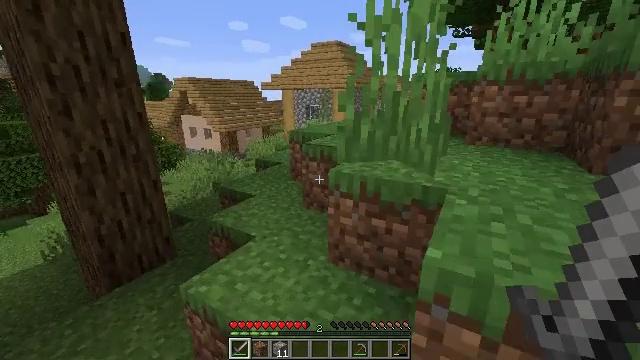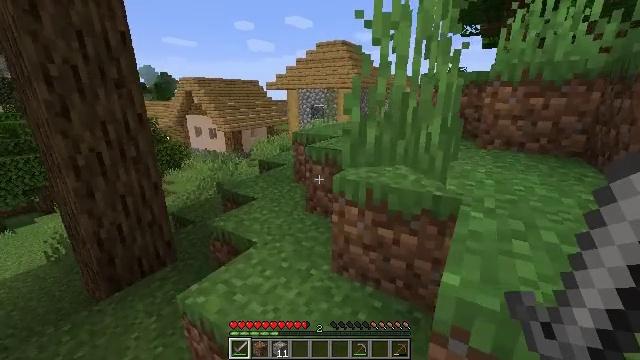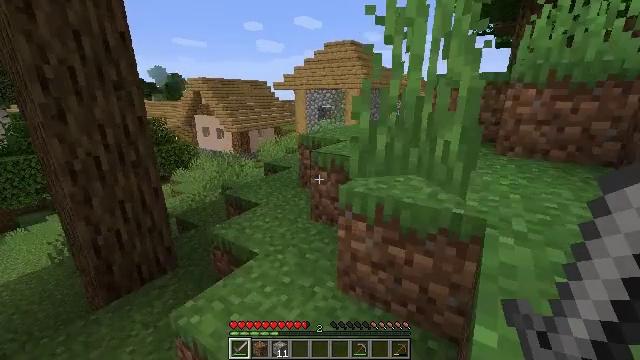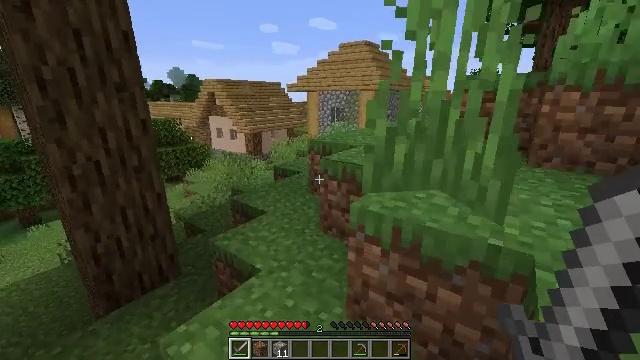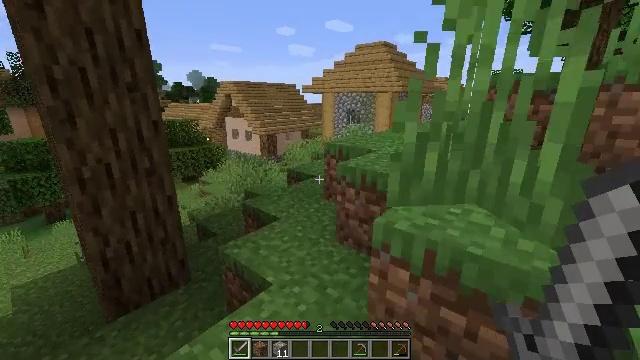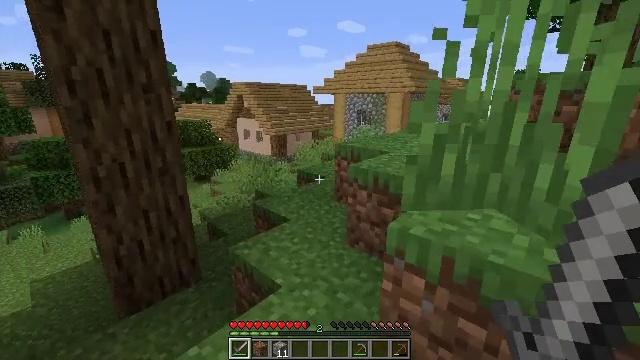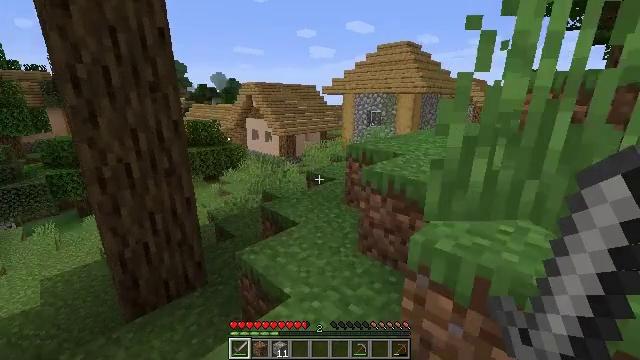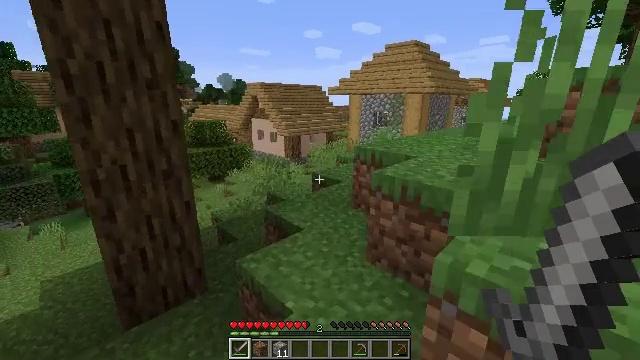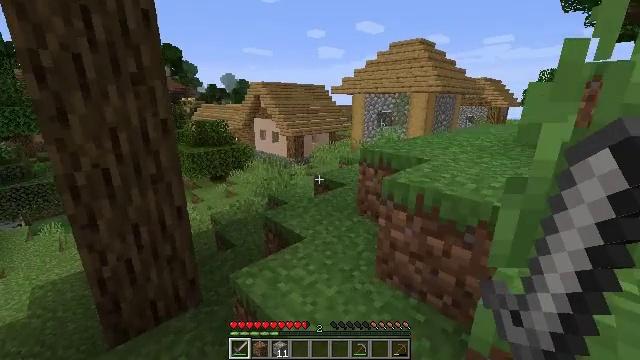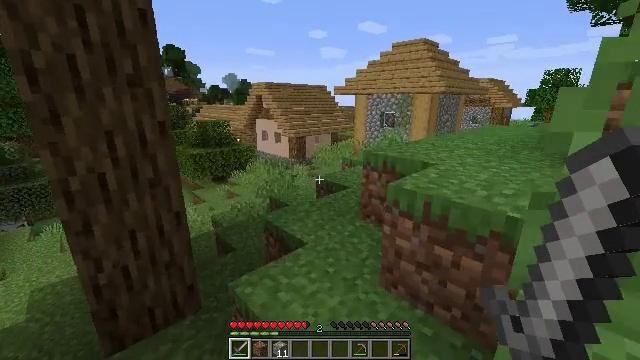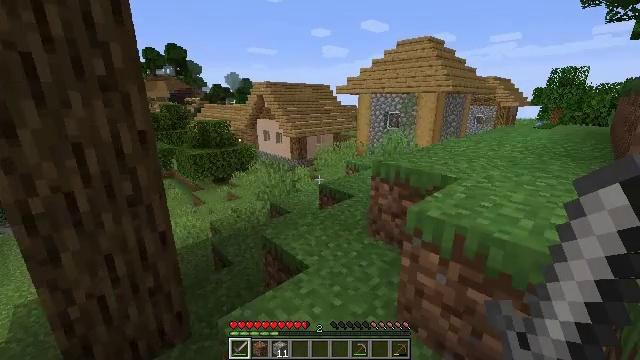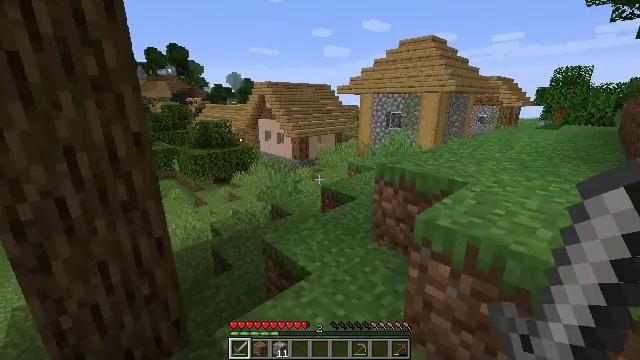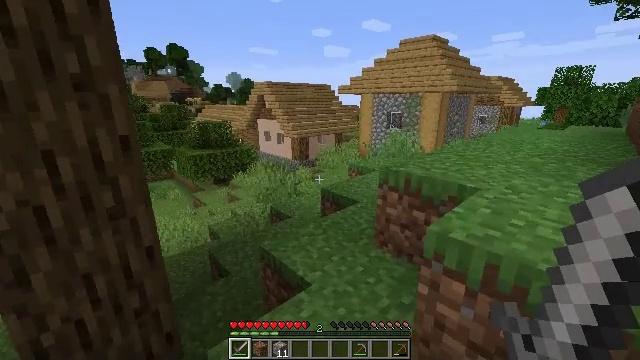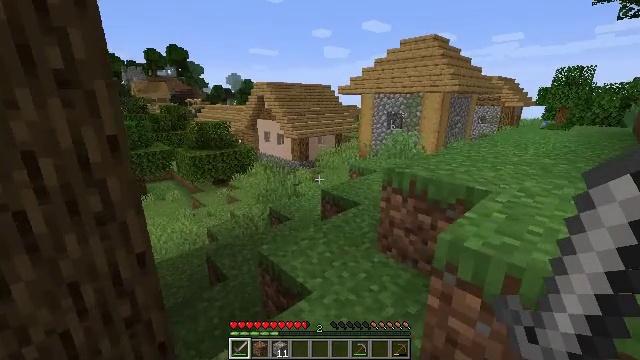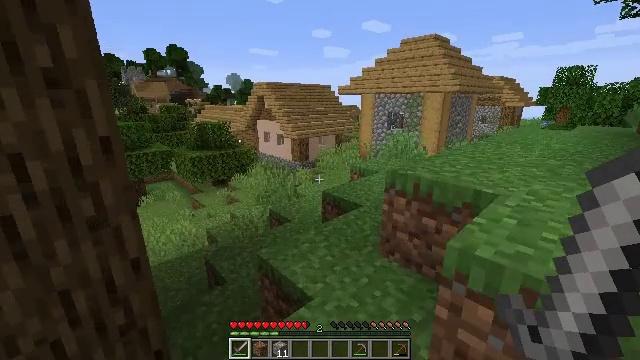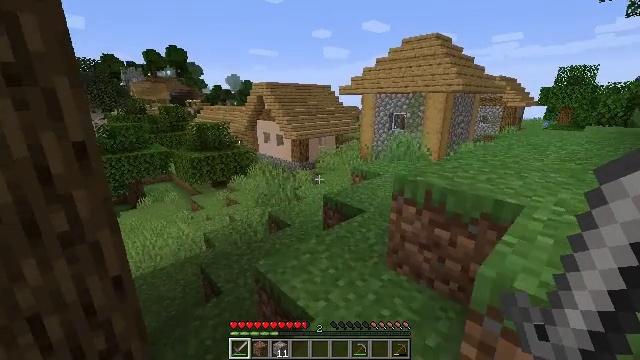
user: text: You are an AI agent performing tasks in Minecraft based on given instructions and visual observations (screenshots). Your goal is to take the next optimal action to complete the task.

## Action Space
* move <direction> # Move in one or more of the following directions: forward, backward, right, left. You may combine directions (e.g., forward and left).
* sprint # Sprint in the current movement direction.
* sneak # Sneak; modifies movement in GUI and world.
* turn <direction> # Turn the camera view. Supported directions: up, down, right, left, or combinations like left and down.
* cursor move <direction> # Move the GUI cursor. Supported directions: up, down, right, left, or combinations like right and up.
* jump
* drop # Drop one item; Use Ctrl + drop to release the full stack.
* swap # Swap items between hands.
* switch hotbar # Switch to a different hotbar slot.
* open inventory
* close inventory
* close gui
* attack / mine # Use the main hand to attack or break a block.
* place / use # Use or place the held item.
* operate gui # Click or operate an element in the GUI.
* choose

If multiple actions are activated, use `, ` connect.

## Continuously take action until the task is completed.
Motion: motion action
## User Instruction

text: Pick up the white bed by breaking it.
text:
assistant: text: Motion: move forward, turn left
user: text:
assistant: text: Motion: move forward, turn left
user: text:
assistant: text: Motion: move forward, turn left
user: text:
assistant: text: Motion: move forward, turn left
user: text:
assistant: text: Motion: move forward, turn left
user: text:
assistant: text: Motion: move forward, turn left
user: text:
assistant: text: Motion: move forward, turn left
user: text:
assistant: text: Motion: move forward
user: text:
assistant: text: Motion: move forward
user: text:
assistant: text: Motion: move forward
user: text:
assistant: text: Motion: move forward
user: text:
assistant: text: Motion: no_op
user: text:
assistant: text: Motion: no_op
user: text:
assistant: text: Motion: move forward
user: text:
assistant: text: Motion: move forward
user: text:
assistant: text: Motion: move forward
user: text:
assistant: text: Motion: no_op
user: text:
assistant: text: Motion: no_op
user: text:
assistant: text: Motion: move forward
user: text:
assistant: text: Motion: move forward
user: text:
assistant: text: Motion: move forward
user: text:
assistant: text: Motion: move forward
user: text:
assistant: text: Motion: move forward
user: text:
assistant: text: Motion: move forward
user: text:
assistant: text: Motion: move forward
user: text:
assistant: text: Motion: move forward, turn right
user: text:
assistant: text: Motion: move forward, turn right
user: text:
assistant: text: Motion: move forward, turn right
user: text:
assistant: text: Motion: move forward
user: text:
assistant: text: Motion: move forward and move right